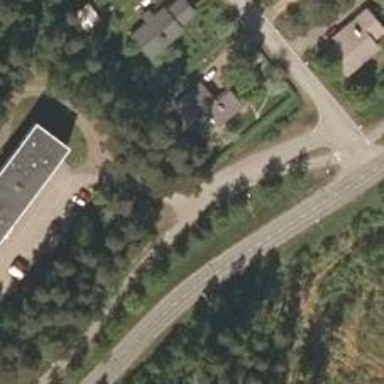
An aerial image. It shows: Asphalt driveway for service vehicles.